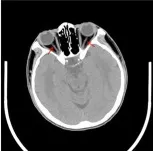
The clinical profile of the family. (C) The CT image of the proband indicating tapering of bilateral optic nerves (red arrows).
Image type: radiology (ct)